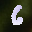
Label: 6